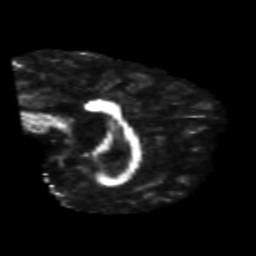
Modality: FA
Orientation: sagittal
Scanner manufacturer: siemens
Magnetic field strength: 3 T
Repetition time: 6.8 s
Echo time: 0.093 s